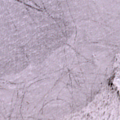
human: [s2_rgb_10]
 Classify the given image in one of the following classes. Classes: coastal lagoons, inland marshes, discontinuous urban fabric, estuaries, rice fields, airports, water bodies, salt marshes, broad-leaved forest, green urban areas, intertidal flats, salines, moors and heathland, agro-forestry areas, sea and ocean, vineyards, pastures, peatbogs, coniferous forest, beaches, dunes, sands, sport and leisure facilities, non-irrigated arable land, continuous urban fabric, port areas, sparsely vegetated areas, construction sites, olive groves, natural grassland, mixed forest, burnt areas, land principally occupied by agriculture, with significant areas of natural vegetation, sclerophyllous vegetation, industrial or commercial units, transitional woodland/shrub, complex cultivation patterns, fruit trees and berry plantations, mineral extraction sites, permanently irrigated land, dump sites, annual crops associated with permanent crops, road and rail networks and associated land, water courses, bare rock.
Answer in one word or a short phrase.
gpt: sea and ocean